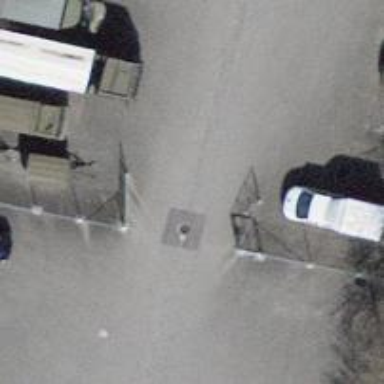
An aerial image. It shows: Gate.